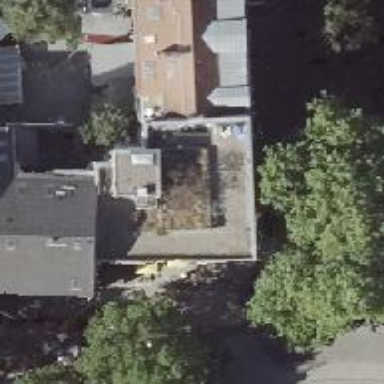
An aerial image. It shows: Cafe.